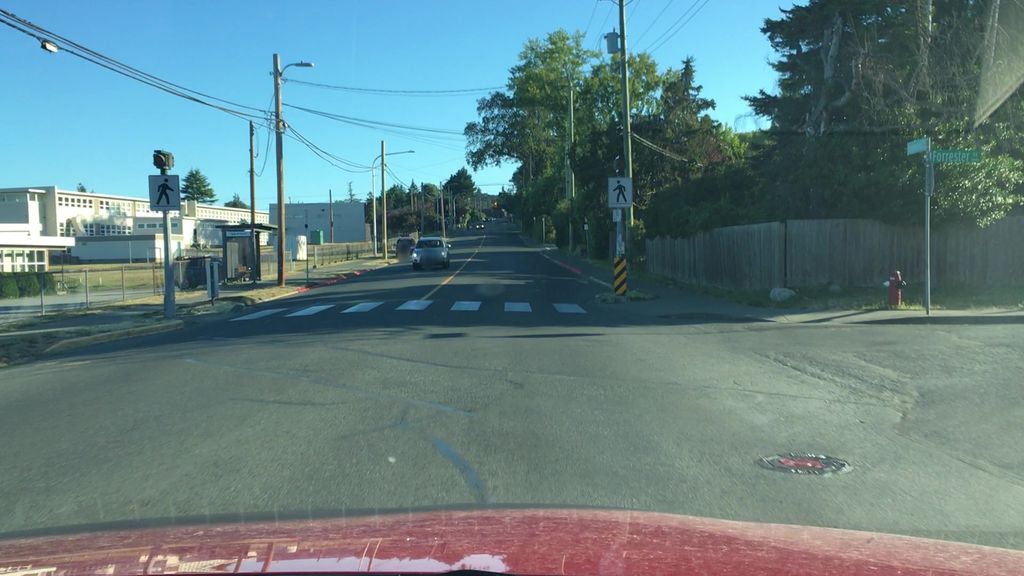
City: victoria